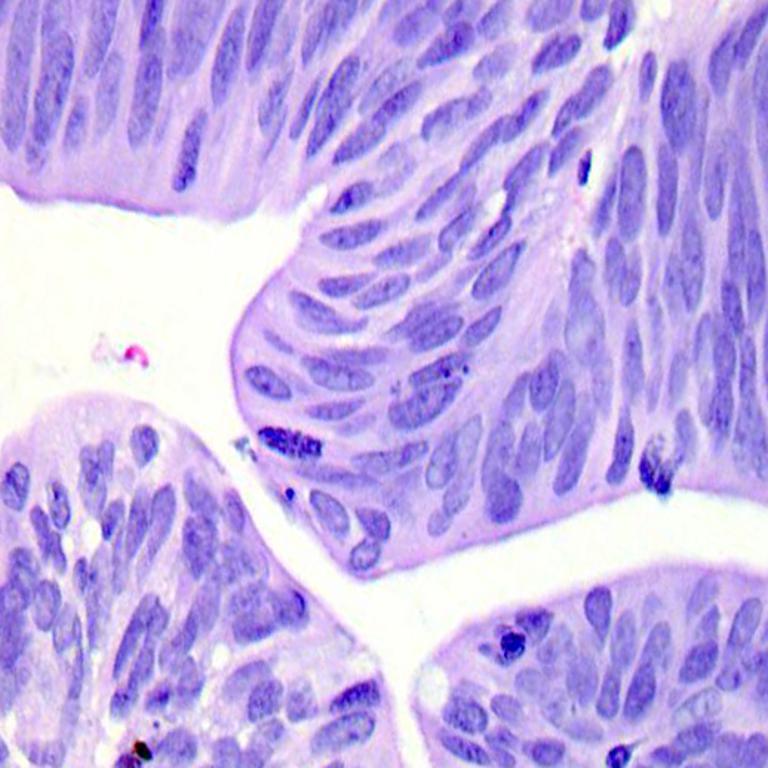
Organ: colon
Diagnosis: adenocarcinomas